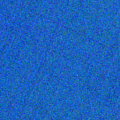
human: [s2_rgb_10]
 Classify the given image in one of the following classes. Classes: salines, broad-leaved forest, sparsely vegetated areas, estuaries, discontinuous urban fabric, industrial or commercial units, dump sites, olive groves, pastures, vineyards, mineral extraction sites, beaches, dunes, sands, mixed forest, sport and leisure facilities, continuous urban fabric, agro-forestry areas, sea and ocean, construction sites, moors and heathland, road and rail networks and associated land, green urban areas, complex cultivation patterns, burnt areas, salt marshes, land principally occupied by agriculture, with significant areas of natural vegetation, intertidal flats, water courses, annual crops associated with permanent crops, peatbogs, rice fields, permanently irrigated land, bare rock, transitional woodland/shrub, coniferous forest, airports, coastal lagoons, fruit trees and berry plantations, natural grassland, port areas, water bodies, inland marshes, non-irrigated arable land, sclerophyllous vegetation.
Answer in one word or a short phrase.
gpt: sea and ocean